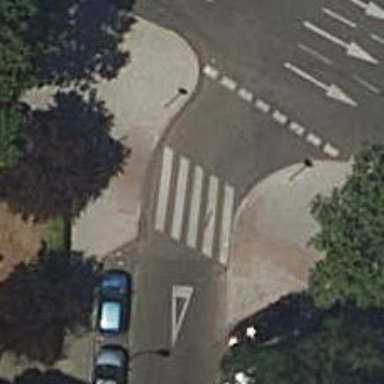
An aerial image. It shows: Uncontrolled crossing on the road.